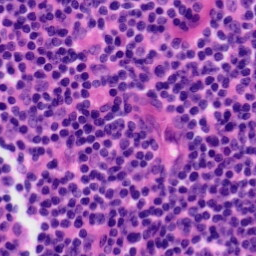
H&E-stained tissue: Tonsil